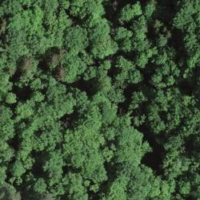
EUNIS habitat code: 45
Species observed at this site:
Lamium galeobdolon